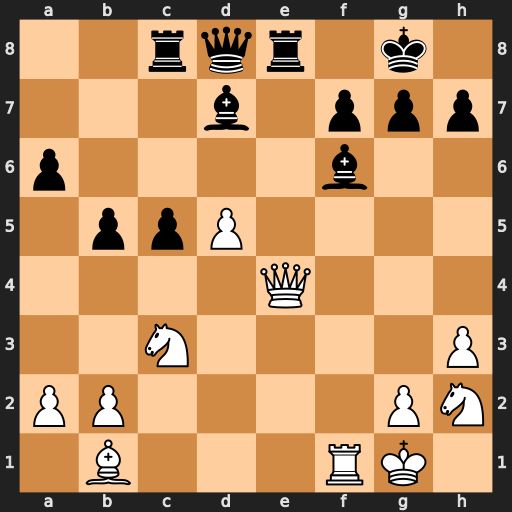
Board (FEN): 2rqr1k1/3b1ppp/p4b2/1ppP4/4Q3/2N4P/PP4PN/1B3RK1
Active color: w
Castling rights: -
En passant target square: -
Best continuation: Qxh7+ Kf8 d6 Bd4+ Kh1